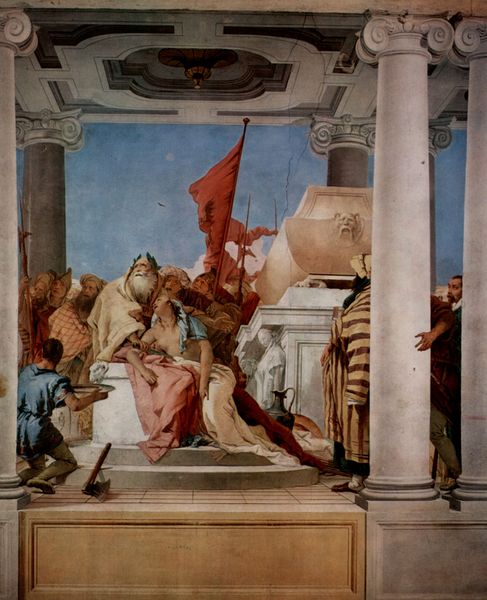
Titel: Die Opferung der Iphigenie
Künstler: Giovanni Battista Tiepolo
Standort: Vicenza
Institution: Villa Valmarana
Schlagwörter: blau, gemälde, gott, gruppe, hand, himmel, mann, nackt, schatten, umhang, weiß, frauen, gelb, menschen, ocker, sitzen, braun, bunt, frau, grau, hut, licht, marmor, männer, raum, schwarz, szene, säule, säulen, terasse, blick, rot, tuch, wolke, masse, menge, alt, bart, wand, architektur, arm, diener, geschichte, henker, historie, schale, sockel, tablett, teller, trauer, sitzend, decke, kind, tochter, rosa, amphore, krug, schalen, statue, kopfbedeckung, spanien, farbig, sitz, fahnen, italien, perspektive, venedig, alter mann, fahne, flagge, figuren, banner, treppe, blue, column, columns, crowd, king, könig, lanze, men, people, red, robes, stairs, steps, thron, throne, white, face, figures, gray, old, painting, robe, seated, sit, sitting, woman, yellow, detail, wandgemälde, wandmalerei, streifen, pink, servant, brown, floor, stufe, stufen, podest, galerie, halle, oben, offen, stangen, alter, antike, dali, knien, furcht, herrscher, kranz, lorbeer, lorbeerkranz, mythologie, altar, kapitelle, kapitell, sarg, voluten, grab, ionisch, portikus, axt, götter, zeus, angels, clouds, gods, greek, griechenland, heaven, man, mythology, naked, sky, stone, priester, roof, hellebarde, death, baroque, mohr, tempel, volute, heilige, opfer, opferung, fresko, flaggen, basis, dorisch, gottheit, wandbild, korinthisch, beil, illusion, castle, color, schaft, beard, fresco, dead, tragedy, breast, flag, scene, grabmal, athen, klassisch, siegeskranz, marble, heroen, umhand, laurel, leaves, wei´, ionische ordnung, schäfte, temple, basen, jesus, square, sarkophag, ceiling, art, breasts, god, goddess, tiepolo, leaf, stripes, deckenfresko, stripe, pillar, carrying, plate, streife, kneeling, ionic, shirt, standing, pray, quadraturmalerei, mural, korinthische säule, slave, leafs, sargophag, tile, ionische säule, salvador dalì, spear, tomb, offering, kneel, victory, holding, platter, tray, coffin, e, lance, axe, bodentäfelung, pillars, tablet, jar, tunic, olymp, hera, f, servent, boob, dais, podium, ax, coffered, tit, red flag, ceilin, rote flagge, historic scene